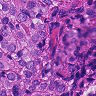
Metastatic tissue present: yes